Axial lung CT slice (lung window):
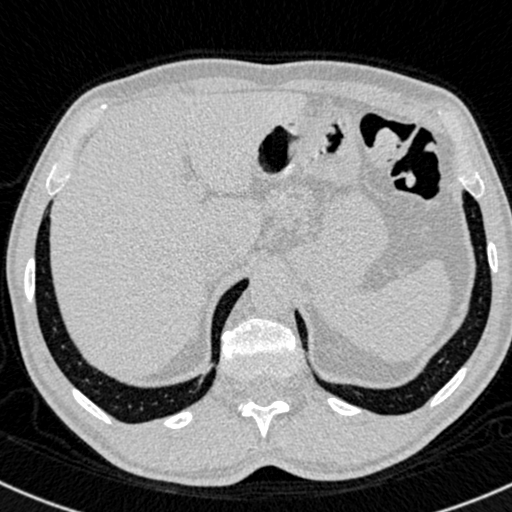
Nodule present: no